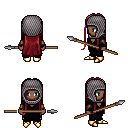
a pixel art fantasy rpg character, female body template, human, dark skin, gray robe, gold greaves, brunette extra-long hairstyle, chain hood, cloth bracers, gold boots, spear, four views (front, back, left, right), 2x2 character sprite sheet, small pixel art, hard edges, no anti-aliasing